Field crop: maize
Growth stage: 2
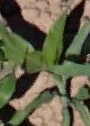
Species: maize